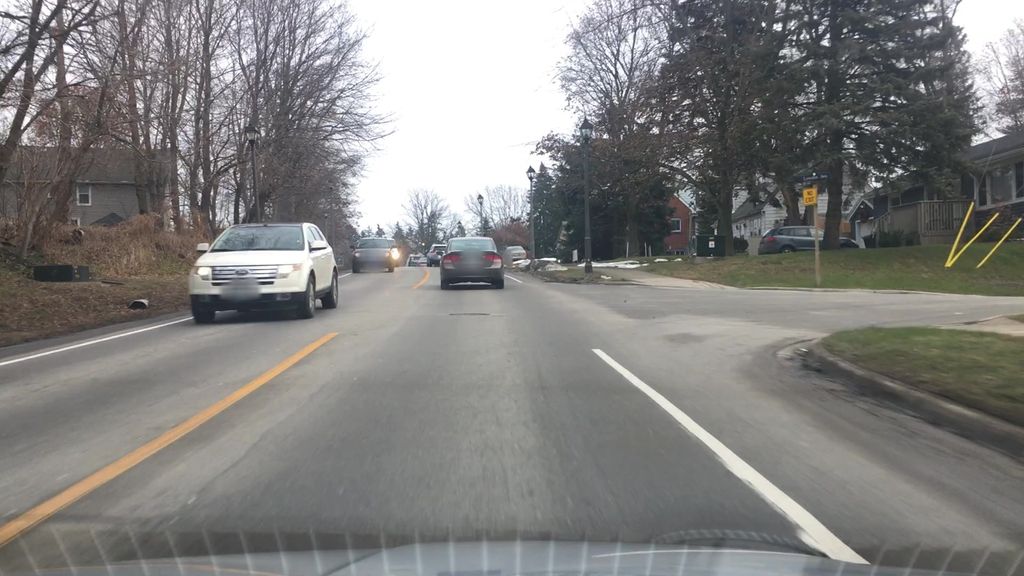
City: hamilton